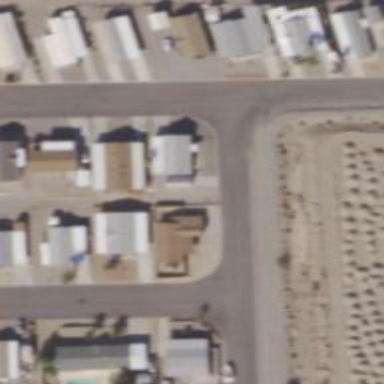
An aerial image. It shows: Alley classified as service road.